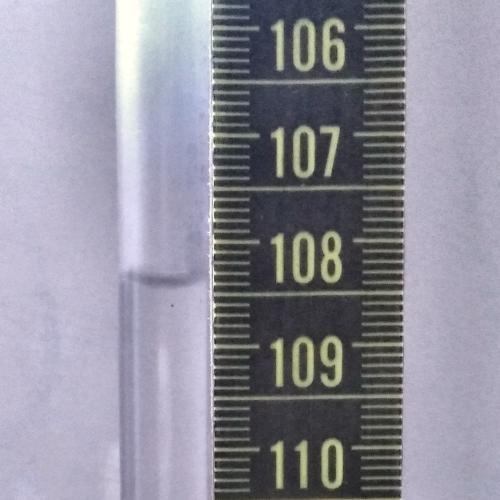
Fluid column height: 108.4 cm